Field crop: maize
Growth stage: 2
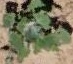
Species: chenopodium